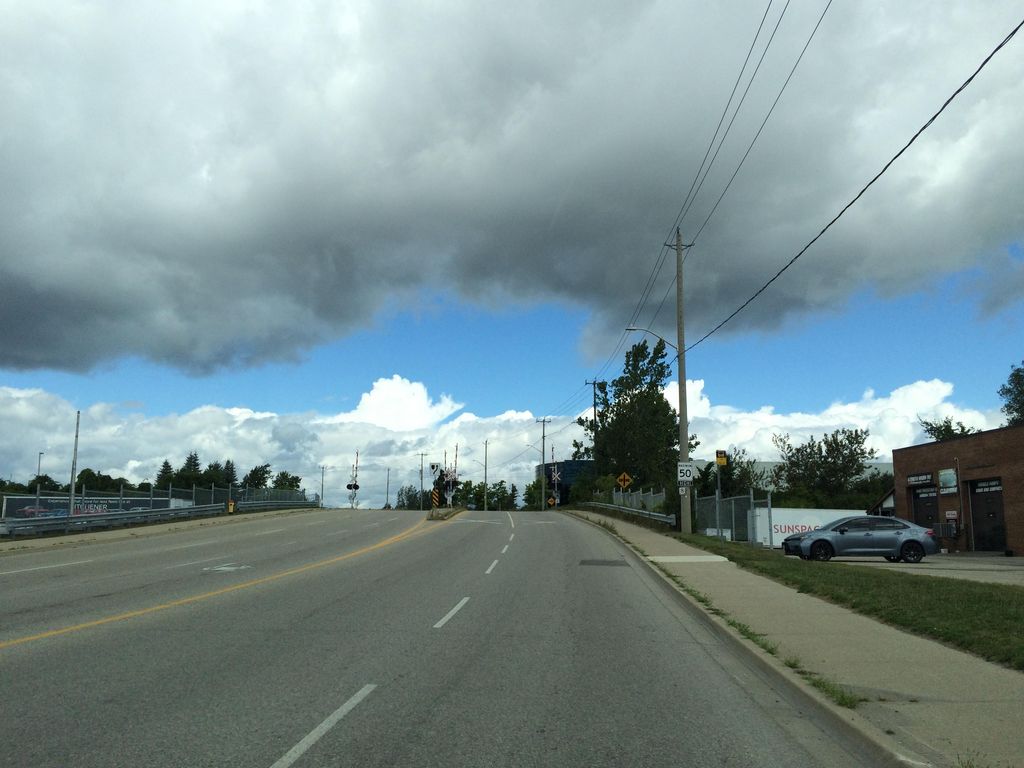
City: kitchener-waterloo